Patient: sex F, age 58
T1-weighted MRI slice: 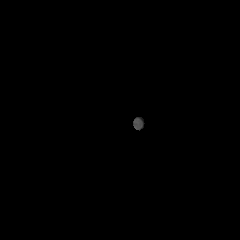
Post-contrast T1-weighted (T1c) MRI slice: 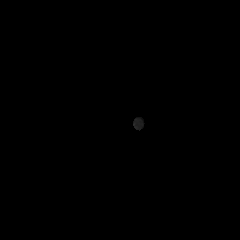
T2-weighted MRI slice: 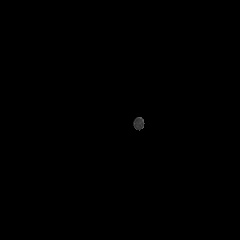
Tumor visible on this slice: no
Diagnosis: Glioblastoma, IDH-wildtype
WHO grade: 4